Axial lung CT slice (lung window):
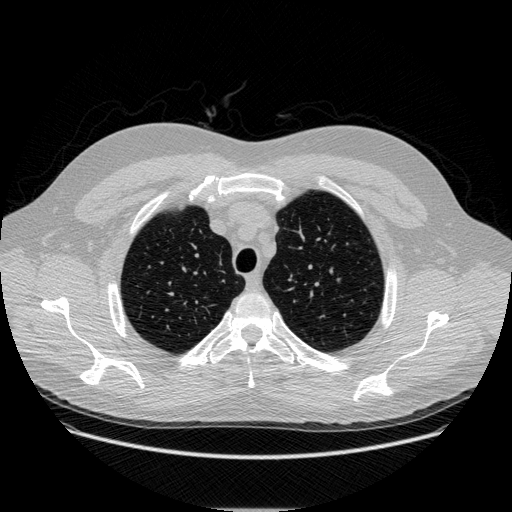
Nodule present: no